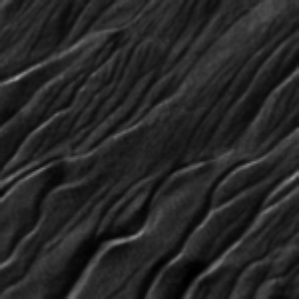
Label: frost